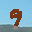
Label: 9